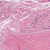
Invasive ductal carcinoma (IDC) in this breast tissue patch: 0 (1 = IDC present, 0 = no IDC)